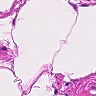
Metastatic tissue present: no